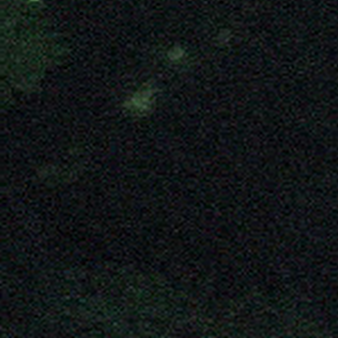
Label: other